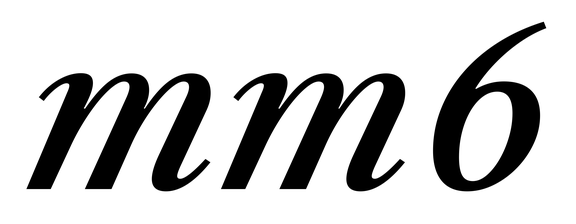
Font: LibreCaslonText-Italic_Medium_Italic